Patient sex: F
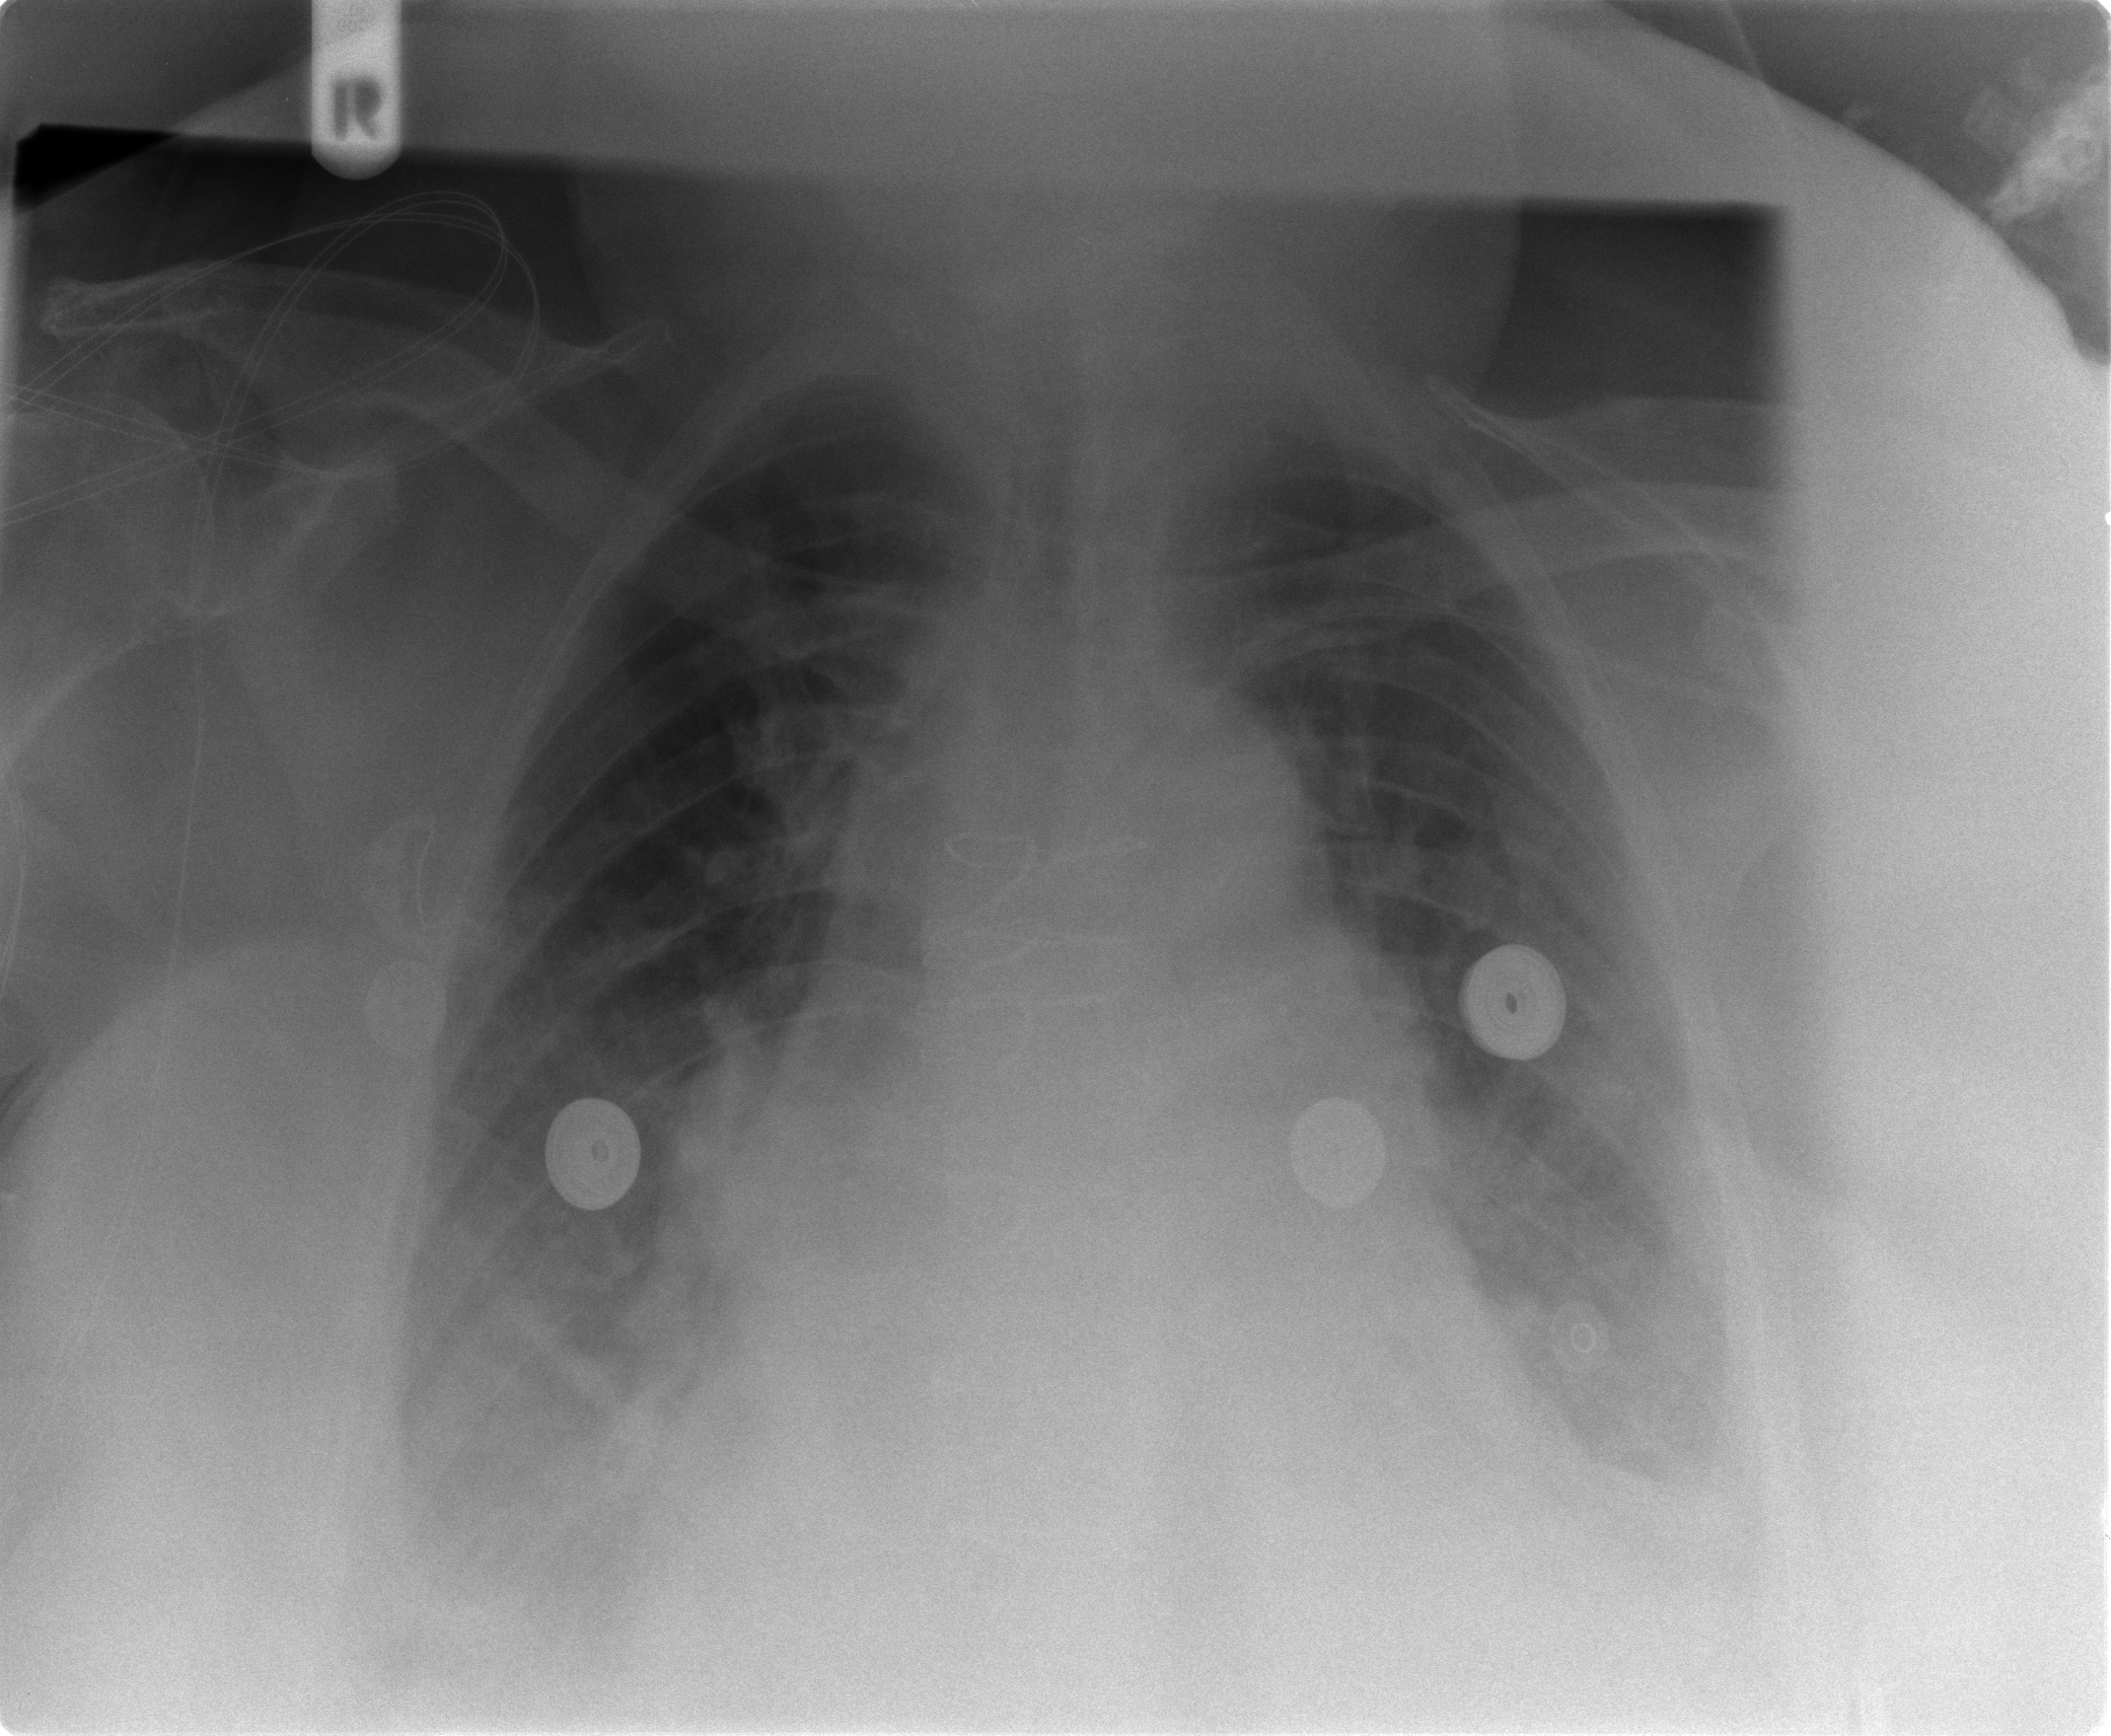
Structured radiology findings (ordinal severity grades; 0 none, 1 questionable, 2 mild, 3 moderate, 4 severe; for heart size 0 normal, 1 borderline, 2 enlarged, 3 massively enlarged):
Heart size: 3
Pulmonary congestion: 2
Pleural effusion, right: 2
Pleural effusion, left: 2
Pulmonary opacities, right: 0
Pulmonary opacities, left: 0
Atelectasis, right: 2
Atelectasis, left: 2